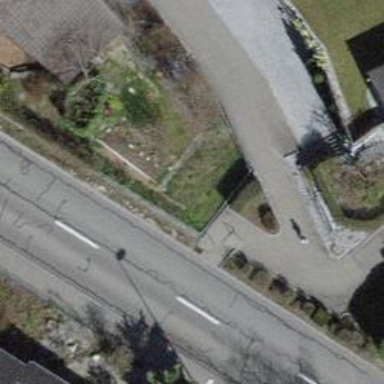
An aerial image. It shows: Cycle barrier.